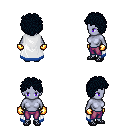
a pixel art fantasy rpg character, female body template, dark elf, purple skin, white trimmed cape, magenta pants, raven curly afro hairstyle, gold gloves, ghillies, four views (front, back, left, right), 2x2 character sprite sheet, small pixel art, hard edges, no anti-aliasing